Interaction volume radius: 5 \u00c5
Interaction volume height: 15 \u00c5
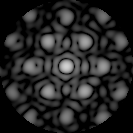
Disorder parameter: 0.2577